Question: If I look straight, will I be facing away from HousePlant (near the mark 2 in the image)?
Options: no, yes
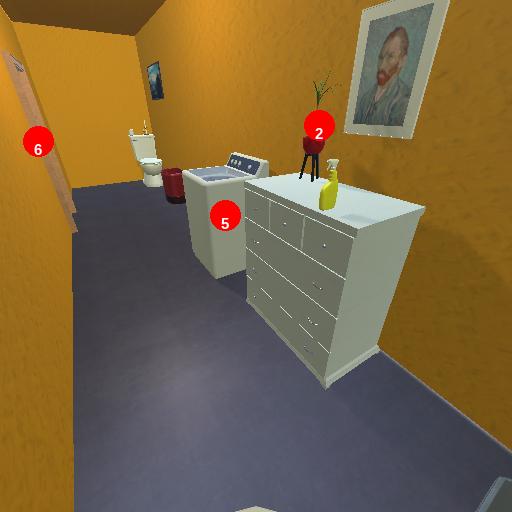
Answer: no